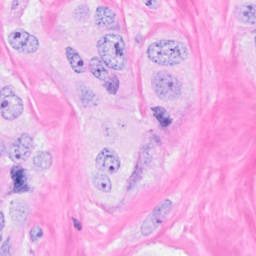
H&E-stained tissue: Breast